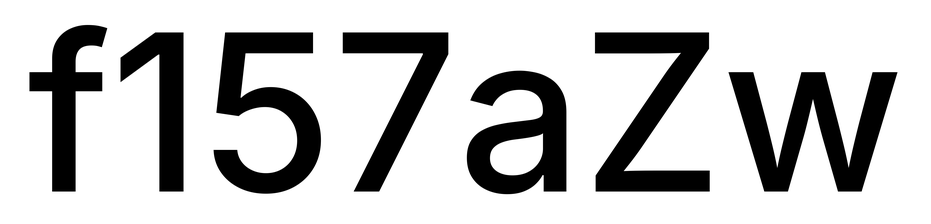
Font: Inter_Medium